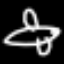
Label: airplane